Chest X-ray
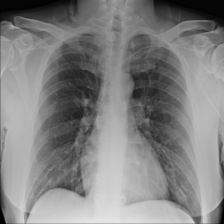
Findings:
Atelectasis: negative
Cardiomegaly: negative
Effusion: negative
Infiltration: negative
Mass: negative
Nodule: negative
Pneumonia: negative
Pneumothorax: negative
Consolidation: negative
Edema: negative
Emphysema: negative
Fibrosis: negative
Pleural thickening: negative
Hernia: negative